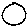
Label: circle